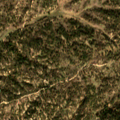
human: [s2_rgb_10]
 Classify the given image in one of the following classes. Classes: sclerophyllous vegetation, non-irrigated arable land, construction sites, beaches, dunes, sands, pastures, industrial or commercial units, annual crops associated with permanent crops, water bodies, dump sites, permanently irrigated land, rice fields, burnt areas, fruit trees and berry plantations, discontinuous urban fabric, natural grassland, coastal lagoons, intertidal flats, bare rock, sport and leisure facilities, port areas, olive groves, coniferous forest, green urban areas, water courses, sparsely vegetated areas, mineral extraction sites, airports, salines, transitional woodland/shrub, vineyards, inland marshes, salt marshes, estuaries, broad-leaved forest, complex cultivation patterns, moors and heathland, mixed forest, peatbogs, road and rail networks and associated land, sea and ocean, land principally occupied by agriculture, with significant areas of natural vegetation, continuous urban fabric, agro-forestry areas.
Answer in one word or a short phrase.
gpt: broad-leaved forest, mixed forest